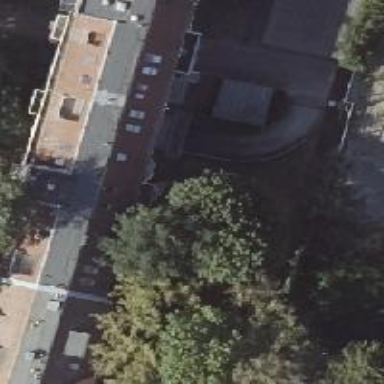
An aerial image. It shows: Unique apartment building with double saltbox roof shape.